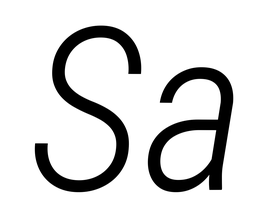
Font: Roboto-Italic_Condensed_Light_Italic